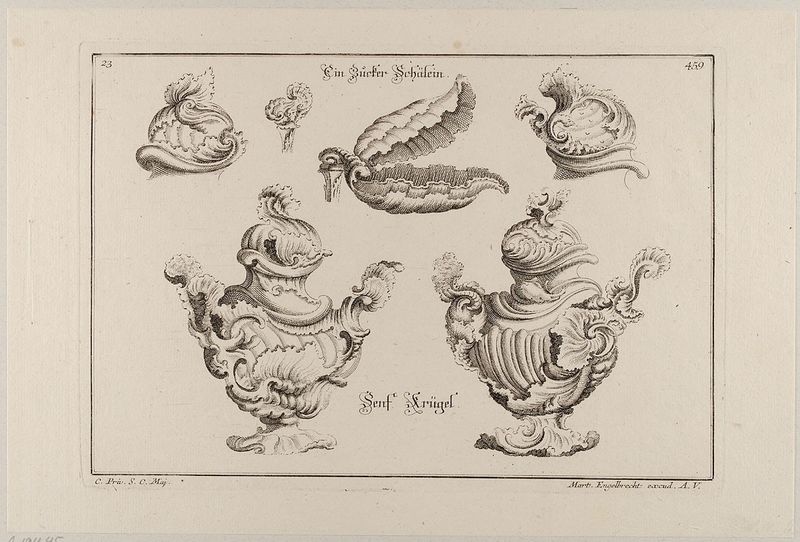
Titel: Zuckerschalen und Senfkrüge
Künstler: Martin Engelbrecht
Standort: Hamburg
Institution: Museum für Kunst und Gewerbe Hamburg
Schlagwörter: muster, barock, blatt, rokoko, krug, grafik, graphik, fotografie, photographie, becher, druckgraphik, druckgrafik, radierung, stich, kunstgewerbe, harnisch, üppig, muschel, pokal, musterbuch, vorlage, gefäße, kunsthandwerk, rocaille, senf, style, reproduktionen, barockzeit, barockzeitalter, zuckerschale, industriedesign, druckerzeugnisse, muschelwerk, behälter, ornamentstich, vorlageblätter, senfkrug, senfkrügerl, senfkrügel, zuckerschälein